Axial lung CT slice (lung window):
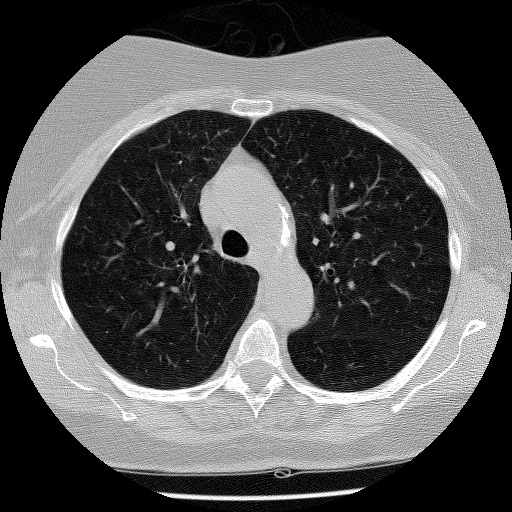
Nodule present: no